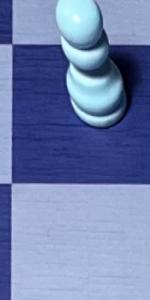
Label: Empty